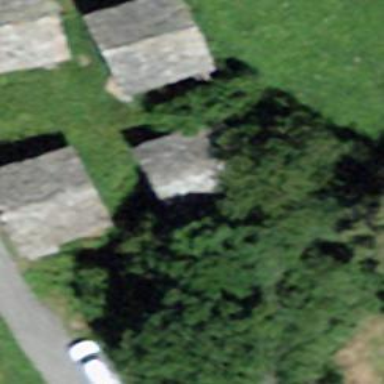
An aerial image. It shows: Barn.